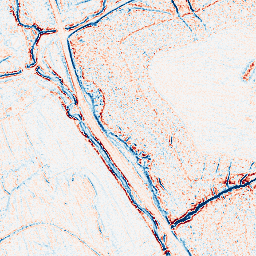
Category: edge_preserving
Decomposition family: bilateral
Decomposition parameters: d: 5
sigma_color: 75
sigma_space: 50
Upsampling method: linear_exact
Upsampling parameters: scale: 4
Upsampling scale: 4